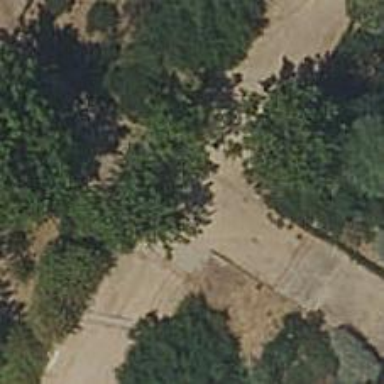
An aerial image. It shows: Road with steps.